Field crop: maize
Growth stage: 1
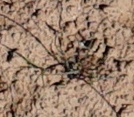
Species: lolium